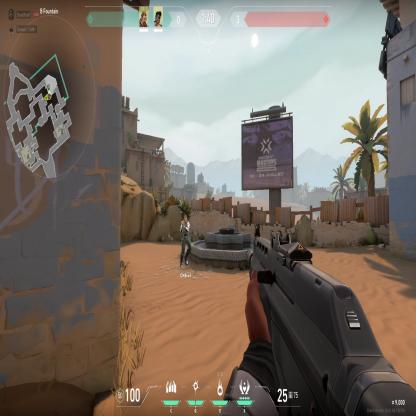
Label: teammate